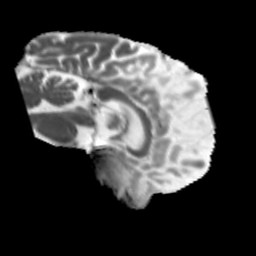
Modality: MD
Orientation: sagittal
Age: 56
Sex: male
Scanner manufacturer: siemens
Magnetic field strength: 3 T
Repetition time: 5.47 s
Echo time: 0.0854 s